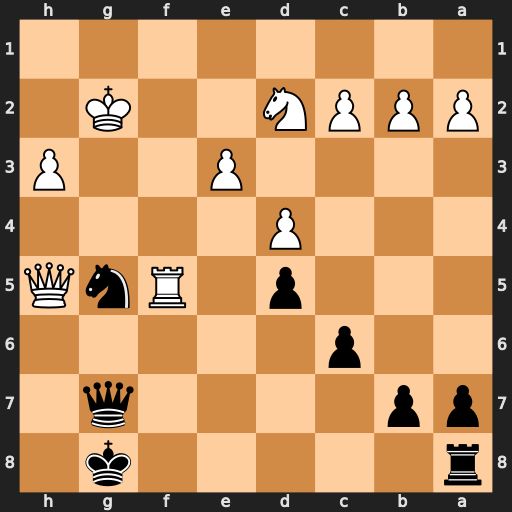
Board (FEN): r5k1/pp4q1/2p5/3p1RnQ/3P4/4P2P/PPPN2K1/8
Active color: b
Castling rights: -
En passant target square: -
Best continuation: Ne4+ Qg4 Qxg4+ hxg4 Nxd2